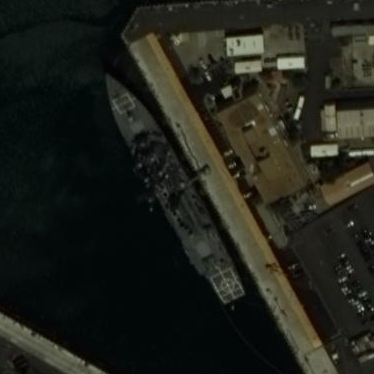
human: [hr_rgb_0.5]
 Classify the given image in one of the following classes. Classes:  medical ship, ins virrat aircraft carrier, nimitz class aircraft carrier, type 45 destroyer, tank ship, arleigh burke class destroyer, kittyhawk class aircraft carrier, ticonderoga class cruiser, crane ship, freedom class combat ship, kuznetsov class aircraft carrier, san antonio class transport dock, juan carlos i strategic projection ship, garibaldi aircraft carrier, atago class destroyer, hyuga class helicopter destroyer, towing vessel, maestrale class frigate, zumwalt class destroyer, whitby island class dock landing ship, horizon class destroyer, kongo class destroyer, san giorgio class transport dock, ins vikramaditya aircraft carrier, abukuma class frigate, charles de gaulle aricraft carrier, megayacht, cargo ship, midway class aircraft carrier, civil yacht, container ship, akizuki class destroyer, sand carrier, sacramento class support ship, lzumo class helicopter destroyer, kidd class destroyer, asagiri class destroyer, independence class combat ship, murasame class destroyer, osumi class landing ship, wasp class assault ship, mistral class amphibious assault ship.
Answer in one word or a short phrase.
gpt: Arleigh Burke class destroyer